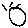
Label: sun